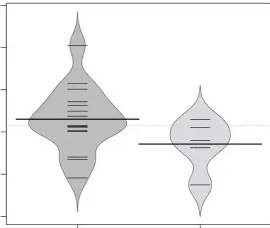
Pituitary dysfunctions and metabolic disorders. Blood lipid levels of the evaluated cases (n = 16).
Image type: radiology (ct)